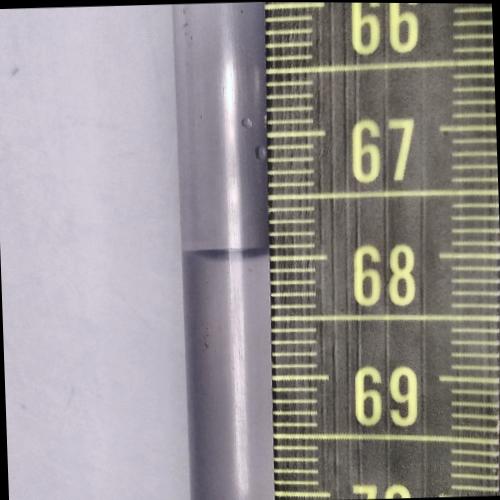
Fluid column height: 68.0 cm